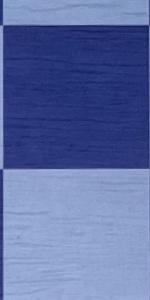
Label: Empty